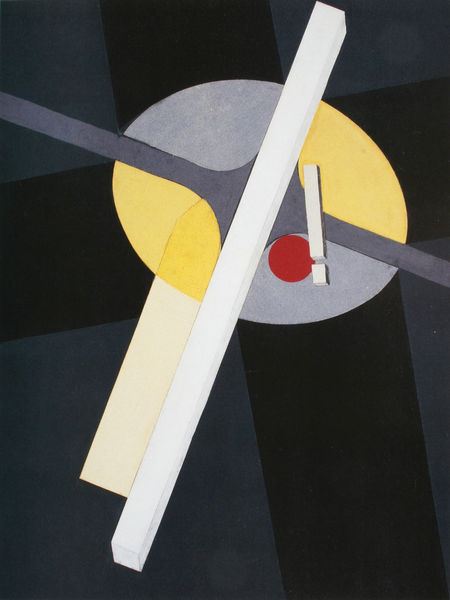
Titel: Studie für Proun G7
Künstler: El Lissitzky
Standort: Amsterdam
Institution: Stedelijk Museum
Schlagwörter: blau, dunkel, gemälde, weiß, gelb, grün, grau, hell, schwarz, rot, flächig, hochformat, felder, figur, kreis, oval, stock, umrandung, hellblau, fahne, abstrakt, fläche, flächen, modern, farbe, formen, linien, zeitgenössisch, gerade, balken, kreuz, linie, linear, strich, punkt, diagonal, geometrisch, quader, stange, geometrie, konstruktivismus, rechtwinklig, überschneidung, durchdringung, schnittstellen, scahtten, achtung, abstrakte kunst, propeller, schnittstelle, ausrufezeichen, 1920, gemoetrisch, rotor eines hubschraubers